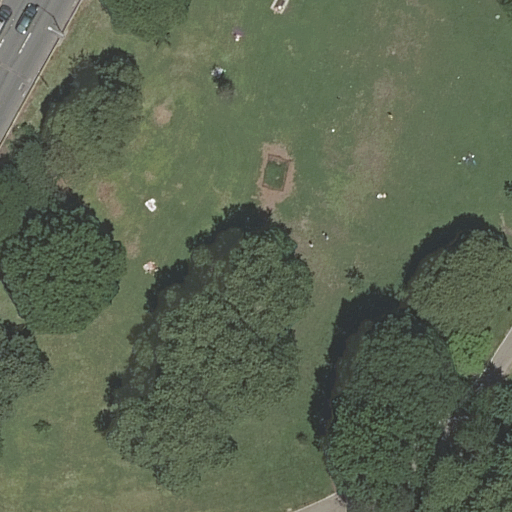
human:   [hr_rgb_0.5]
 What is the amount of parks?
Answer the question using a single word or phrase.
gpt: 1

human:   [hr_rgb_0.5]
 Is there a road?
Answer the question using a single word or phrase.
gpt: yes

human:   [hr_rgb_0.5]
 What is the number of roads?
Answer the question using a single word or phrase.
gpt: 3

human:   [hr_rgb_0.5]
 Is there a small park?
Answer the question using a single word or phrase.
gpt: no

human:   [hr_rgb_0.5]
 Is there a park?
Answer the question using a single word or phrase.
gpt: yes

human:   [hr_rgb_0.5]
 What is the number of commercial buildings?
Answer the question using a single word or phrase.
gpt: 0

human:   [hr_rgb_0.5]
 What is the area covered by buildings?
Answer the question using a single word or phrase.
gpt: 0m2

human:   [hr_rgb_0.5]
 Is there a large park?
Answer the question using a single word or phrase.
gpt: yes

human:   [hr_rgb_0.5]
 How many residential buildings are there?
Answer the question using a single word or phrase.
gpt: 0

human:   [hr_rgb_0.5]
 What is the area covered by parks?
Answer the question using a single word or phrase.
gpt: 10629m2

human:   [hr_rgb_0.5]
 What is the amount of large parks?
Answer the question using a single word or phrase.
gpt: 1

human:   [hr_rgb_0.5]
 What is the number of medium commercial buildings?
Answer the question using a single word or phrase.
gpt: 0

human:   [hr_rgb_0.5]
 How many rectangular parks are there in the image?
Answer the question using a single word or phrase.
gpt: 1

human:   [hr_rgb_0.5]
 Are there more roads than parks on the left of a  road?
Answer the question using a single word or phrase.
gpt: yes

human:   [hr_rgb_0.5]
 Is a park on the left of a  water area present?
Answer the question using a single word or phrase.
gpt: no

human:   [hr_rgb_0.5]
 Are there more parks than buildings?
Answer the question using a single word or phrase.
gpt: yes

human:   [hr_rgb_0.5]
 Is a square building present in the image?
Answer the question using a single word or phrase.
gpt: no

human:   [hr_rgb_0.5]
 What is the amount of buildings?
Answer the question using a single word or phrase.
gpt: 0

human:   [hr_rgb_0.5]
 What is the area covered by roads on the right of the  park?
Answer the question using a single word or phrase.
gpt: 0m2

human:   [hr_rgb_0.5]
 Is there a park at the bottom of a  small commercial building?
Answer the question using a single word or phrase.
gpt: no

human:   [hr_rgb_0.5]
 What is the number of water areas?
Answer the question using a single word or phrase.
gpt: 0

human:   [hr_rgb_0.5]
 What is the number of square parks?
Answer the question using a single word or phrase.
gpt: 0

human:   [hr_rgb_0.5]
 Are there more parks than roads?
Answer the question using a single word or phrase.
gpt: no

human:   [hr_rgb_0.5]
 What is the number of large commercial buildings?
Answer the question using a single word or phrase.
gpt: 0

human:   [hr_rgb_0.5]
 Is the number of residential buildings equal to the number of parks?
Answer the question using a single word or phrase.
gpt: no

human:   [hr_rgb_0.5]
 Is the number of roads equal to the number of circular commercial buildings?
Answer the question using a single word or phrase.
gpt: no

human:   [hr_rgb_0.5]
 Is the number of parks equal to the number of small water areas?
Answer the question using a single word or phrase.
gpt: no

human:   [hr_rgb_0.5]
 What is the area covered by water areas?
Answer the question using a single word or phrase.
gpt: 0m2

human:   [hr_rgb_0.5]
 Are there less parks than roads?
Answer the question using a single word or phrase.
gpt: yes

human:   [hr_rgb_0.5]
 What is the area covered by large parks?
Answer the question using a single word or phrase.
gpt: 10629m2

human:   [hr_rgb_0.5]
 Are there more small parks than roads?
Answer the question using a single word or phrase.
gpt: no

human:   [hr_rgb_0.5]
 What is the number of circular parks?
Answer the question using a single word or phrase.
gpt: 0

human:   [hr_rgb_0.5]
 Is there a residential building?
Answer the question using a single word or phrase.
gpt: no

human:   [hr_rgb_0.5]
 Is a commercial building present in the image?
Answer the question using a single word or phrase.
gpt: no

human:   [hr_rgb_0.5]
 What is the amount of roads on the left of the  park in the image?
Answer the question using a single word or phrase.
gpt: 1

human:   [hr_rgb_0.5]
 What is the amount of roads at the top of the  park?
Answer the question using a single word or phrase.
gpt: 0

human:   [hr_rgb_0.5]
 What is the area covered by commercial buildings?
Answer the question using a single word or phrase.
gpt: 0m2

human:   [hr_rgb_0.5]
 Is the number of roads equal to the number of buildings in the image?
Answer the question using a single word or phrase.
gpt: no

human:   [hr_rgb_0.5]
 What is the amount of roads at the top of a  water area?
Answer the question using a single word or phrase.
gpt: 0

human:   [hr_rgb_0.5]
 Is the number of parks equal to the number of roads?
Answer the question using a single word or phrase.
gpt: no

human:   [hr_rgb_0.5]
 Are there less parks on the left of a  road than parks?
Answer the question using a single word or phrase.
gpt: yes

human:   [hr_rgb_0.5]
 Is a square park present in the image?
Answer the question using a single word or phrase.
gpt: no

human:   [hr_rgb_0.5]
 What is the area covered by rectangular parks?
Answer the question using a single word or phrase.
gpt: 10629m2

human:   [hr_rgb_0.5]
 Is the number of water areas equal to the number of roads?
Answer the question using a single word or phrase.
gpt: no

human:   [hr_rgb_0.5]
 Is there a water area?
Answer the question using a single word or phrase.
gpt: no

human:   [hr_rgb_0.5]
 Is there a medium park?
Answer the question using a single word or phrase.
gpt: no

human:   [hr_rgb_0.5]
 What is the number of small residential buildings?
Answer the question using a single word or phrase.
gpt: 0

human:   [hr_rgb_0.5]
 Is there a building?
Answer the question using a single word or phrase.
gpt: no

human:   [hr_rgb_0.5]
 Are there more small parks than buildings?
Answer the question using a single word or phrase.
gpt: no

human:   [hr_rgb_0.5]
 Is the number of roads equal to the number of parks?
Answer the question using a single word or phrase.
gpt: no

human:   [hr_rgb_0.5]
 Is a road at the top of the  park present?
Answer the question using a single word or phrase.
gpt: no

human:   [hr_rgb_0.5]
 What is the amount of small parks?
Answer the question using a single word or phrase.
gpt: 0

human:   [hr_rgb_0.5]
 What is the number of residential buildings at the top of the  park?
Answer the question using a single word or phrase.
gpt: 0

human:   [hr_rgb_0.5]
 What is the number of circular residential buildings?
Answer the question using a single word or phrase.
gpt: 0

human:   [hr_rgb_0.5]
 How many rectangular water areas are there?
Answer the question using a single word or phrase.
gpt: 0

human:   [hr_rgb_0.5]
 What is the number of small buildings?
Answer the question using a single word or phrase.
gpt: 0

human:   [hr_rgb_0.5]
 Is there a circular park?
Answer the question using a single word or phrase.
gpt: no

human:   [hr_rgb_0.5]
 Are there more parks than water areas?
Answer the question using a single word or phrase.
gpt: yes

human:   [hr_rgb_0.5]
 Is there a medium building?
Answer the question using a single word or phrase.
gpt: no

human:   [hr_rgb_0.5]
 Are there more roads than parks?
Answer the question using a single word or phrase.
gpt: yes

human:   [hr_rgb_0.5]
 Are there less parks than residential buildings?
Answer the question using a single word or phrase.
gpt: no

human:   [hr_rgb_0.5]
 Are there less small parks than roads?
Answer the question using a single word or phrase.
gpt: yes

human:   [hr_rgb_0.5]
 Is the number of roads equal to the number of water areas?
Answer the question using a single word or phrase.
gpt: no

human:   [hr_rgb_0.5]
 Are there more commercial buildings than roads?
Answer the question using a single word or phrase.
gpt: no